Question: I want to create a menu that looks <URL>. I want it to look like this when I mouseover:

But the problem is that simple ':hover' or something similar won't cut it, because that piece is not a square. I mean that I want that red slice to appear when I hover over it's boundary. (not the box that the '<div>' uses to describe it)
Here is the CSS I use for that red background:
'''
#miscBTNhover {
background-image:url(file:///C|/Users/Jankis/Documents/servergaming/img/Untitled-2.gif);
width:113px;
height:78px;
position:absolute;
left:21px;
top:0px;
}
'''
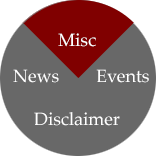
Answer: I suggest you to go for some sort of to make your life easier.
There are various which you could use to achieve what you want.
<URL>
<URL>
<URL>
If you go for the second one just add hover effect, something like this:
'''
#pieSliceRed2 .pie:hover{
background-color:#1d1d1d;
}
'''
## Update
I built a quick and small sample to get you started, I have used FlotCharts plugin (<URL>
'''
<div id="content">
<div class="demo-container">
<div id="placeholder" class="demo-placeholder"></div>
</div>
</div>
'''
'''
* { padding: 0; margin: 0; vertical-align: top; }
body {
font: 18px/1.5em "proxima-nova", Helvetica, Arial, sans-serif;
}
a { color: #069; }
a:hover { color: #28b; }
h2 {
margin-top: 15px;
font: normal 32px "omnes-pro", Helvetica, Arial, sans-serif;
}
h3 {
margin-left: 30px;
font: normal 26px "omnes-pro", Helvetica, Arial, sans-serif;
color: #666;
}
p {
margin-top: 10px;
}
#content {
width: 880px;
margin: 0 auto;
padding: 10px;
}
.demo-container {
width: 850px;
height: 450px;
padding: 20px 15px 15px 15px;
margin: 15px auto 30px auto;
border: 1px solid #ddd;
background: #fff;
background: linear-gradient(#f6f6f6 0, #fff 50px);
background: -o-linear-gradient(#f6f6f6 0, #fff 50px);
background: -ms-linear-gradient(#f6f6f6 0, #fff 50px);
background: -moz-linear-gradient(#f6f6f6 0, #fff 50px);
background: -webkit-linear-gradient(#f6f6f6 0, #fff 50px);
-o-box-shadow: 0 3px 10px rgba(0,0,0,0.1);
-ms-box-shadow: 0 3px 10px rgba(0,0,0,0.1);
-moz-box-shadow: 0 3px 10px rgba(0,0,0,0.1);
-webkit-box-shadow: 0 3px 10px rgba(0,0,0,0.1);
}
.pie-link
{
color:White;
font-weight:bold;
}
.demo-placeholder {
width: 100%;
height: 100%;
font-size: 14px;
line-height: 1.2em;
}
.legend table {
border-spacing: 5px;
}
'''
'''
$(function () {
var data = [],
series = 4;
//for (var i = 0; i < series; i++) {
data[0] = {
label: "<a class='pie-link' href='#'>News</a>",
data: 22
}
data[1] = {
label: "<a class='pie-link' href='#'>Misc</a>",
data: 22
}
data[2] = {
label: "<a class='pie-link' href='#'>Events</a>",
data: 22
}
data[3] = {
label: "<a class='pie-link' href='#'>Disclaimer</a>",
data: 22
}
//}
var placeholder = $("#placeholder");
placeholder.unbind();
$.plot(placeholder, data, {
series: {
pie: {
show: true,
radius: 1/2,
startAngle: 3 / 4,
label: {
show: true,
radius: 1 / 4,
formatter: labelFormatter,
background: {
color: "#1d1d1d"
}
}
}
},
legend: {
show: false
},
grid: {
hoverable: true,
clickable: true
}
});
$('.pie-link').click(function (e) {
alert($(this).html());
});
});
function labelFormatter(label, series) {
return "<div style='font-size:8pt; text-align:center; padding:2px; color:white;'>" + label + "</div>";
}
'''
> <URL>
You will need to make minor tweaks as you need. But this should get you going.